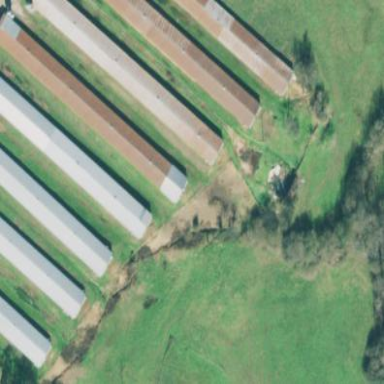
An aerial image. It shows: Farm auxiliary building.